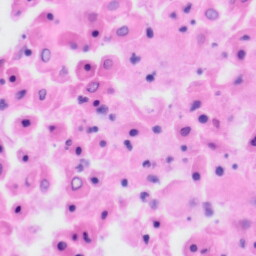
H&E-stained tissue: Tonsil